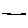
Label: line